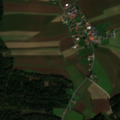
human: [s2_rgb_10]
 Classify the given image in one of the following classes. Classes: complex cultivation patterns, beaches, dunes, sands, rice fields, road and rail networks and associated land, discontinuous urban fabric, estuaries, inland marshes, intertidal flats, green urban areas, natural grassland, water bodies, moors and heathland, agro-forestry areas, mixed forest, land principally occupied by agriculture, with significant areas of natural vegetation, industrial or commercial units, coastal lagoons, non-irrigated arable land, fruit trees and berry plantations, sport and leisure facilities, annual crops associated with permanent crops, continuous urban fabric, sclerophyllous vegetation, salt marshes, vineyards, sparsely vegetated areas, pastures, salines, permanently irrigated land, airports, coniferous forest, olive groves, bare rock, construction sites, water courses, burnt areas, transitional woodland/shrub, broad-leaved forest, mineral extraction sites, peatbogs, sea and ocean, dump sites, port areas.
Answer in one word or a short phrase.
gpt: non-irrigated arable land, complex cultivation patterns, mixed forest